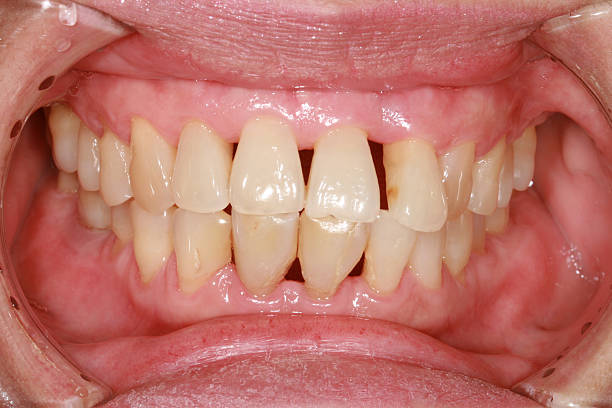
Condition: Gingivitis